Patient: sex M, age 71
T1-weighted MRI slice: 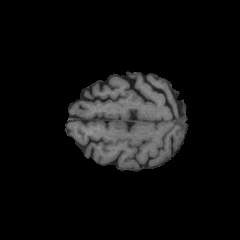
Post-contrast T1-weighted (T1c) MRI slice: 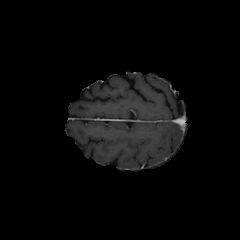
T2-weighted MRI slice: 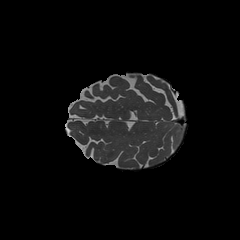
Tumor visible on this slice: yes
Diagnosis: Glioblastoma, IDH-wildtype
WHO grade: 4